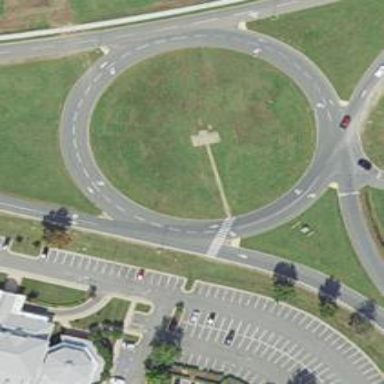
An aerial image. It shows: Secondary road made of asphalt leading to roundabout.